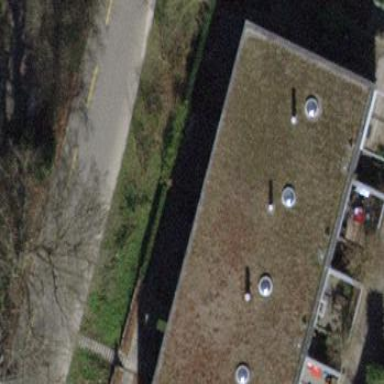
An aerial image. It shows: Building with flat roof.